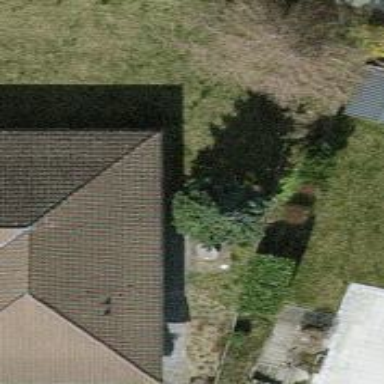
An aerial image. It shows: View of roof edge.